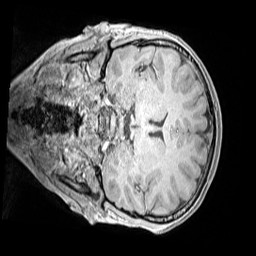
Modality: MP2RAGE
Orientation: coronal
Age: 11
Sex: male
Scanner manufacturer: siemens
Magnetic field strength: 3 T
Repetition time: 4 s
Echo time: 0.00299 s